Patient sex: F
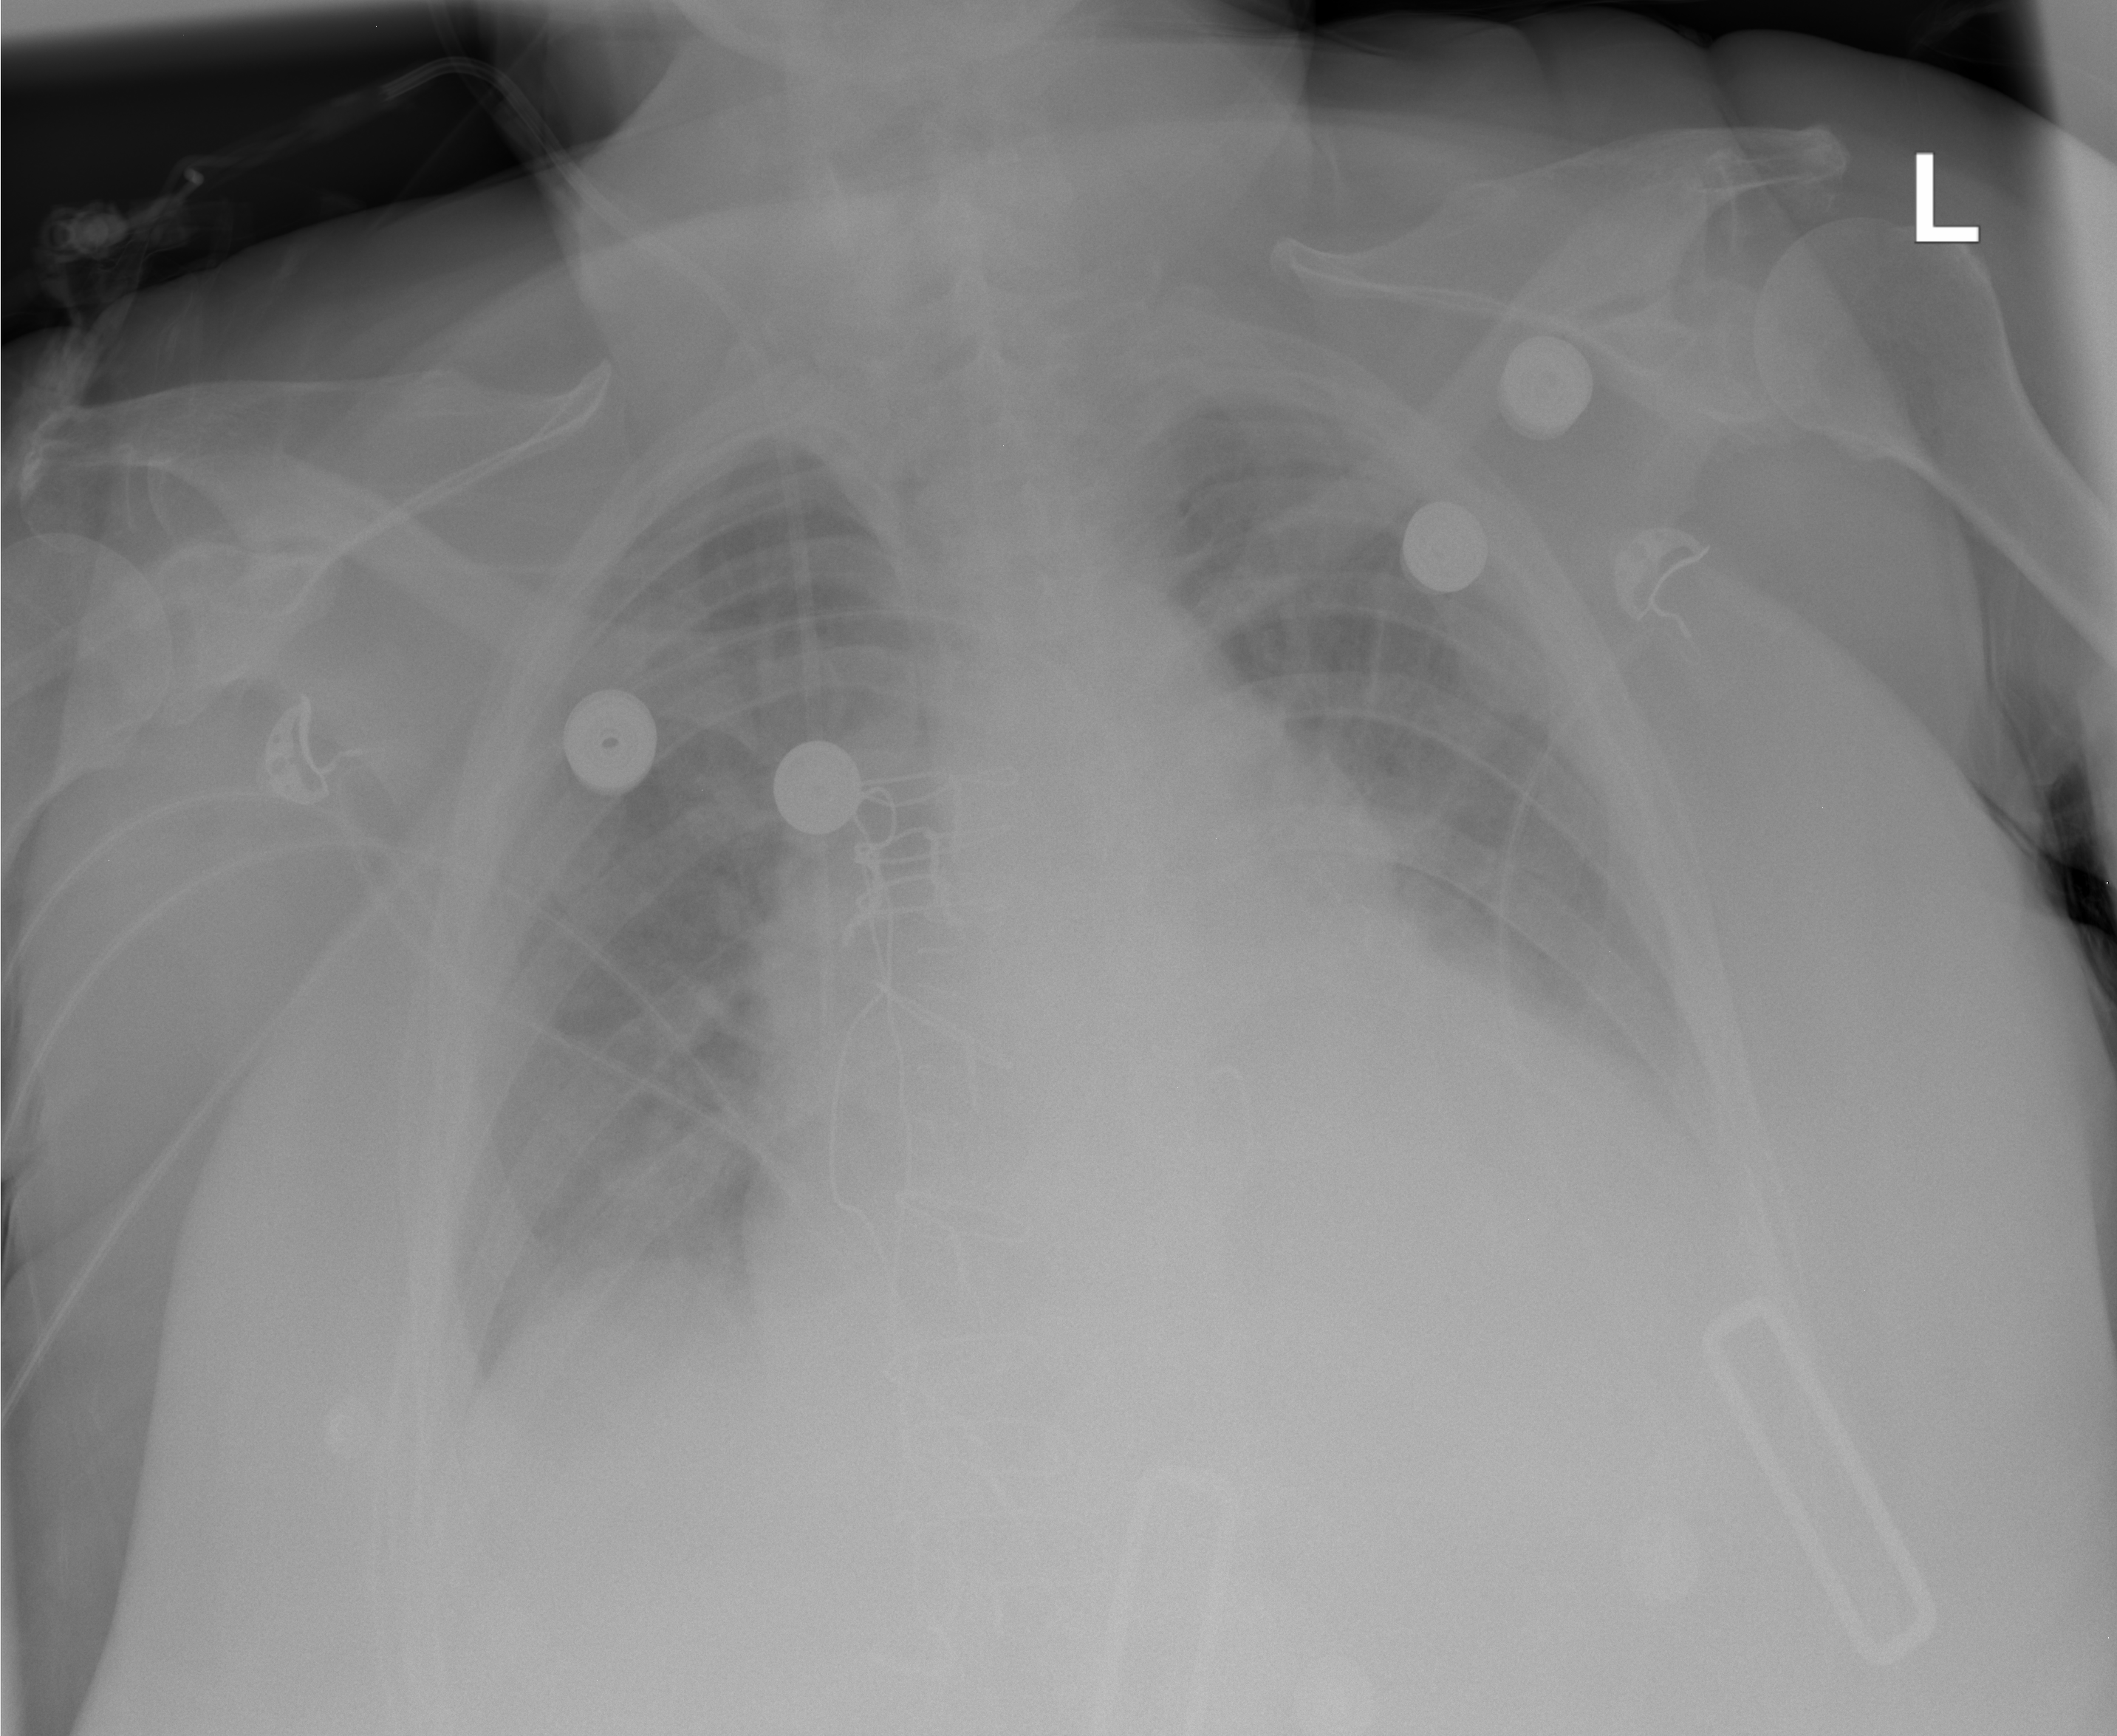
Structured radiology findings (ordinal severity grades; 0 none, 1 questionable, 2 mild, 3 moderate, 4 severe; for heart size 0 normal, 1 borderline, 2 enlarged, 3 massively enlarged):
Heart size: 2
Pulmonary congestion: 1
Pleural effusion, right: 0
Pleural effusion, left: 1
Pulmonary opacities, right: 0
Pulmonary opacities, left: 0
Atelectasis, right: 0
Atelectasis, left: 2